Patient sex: M
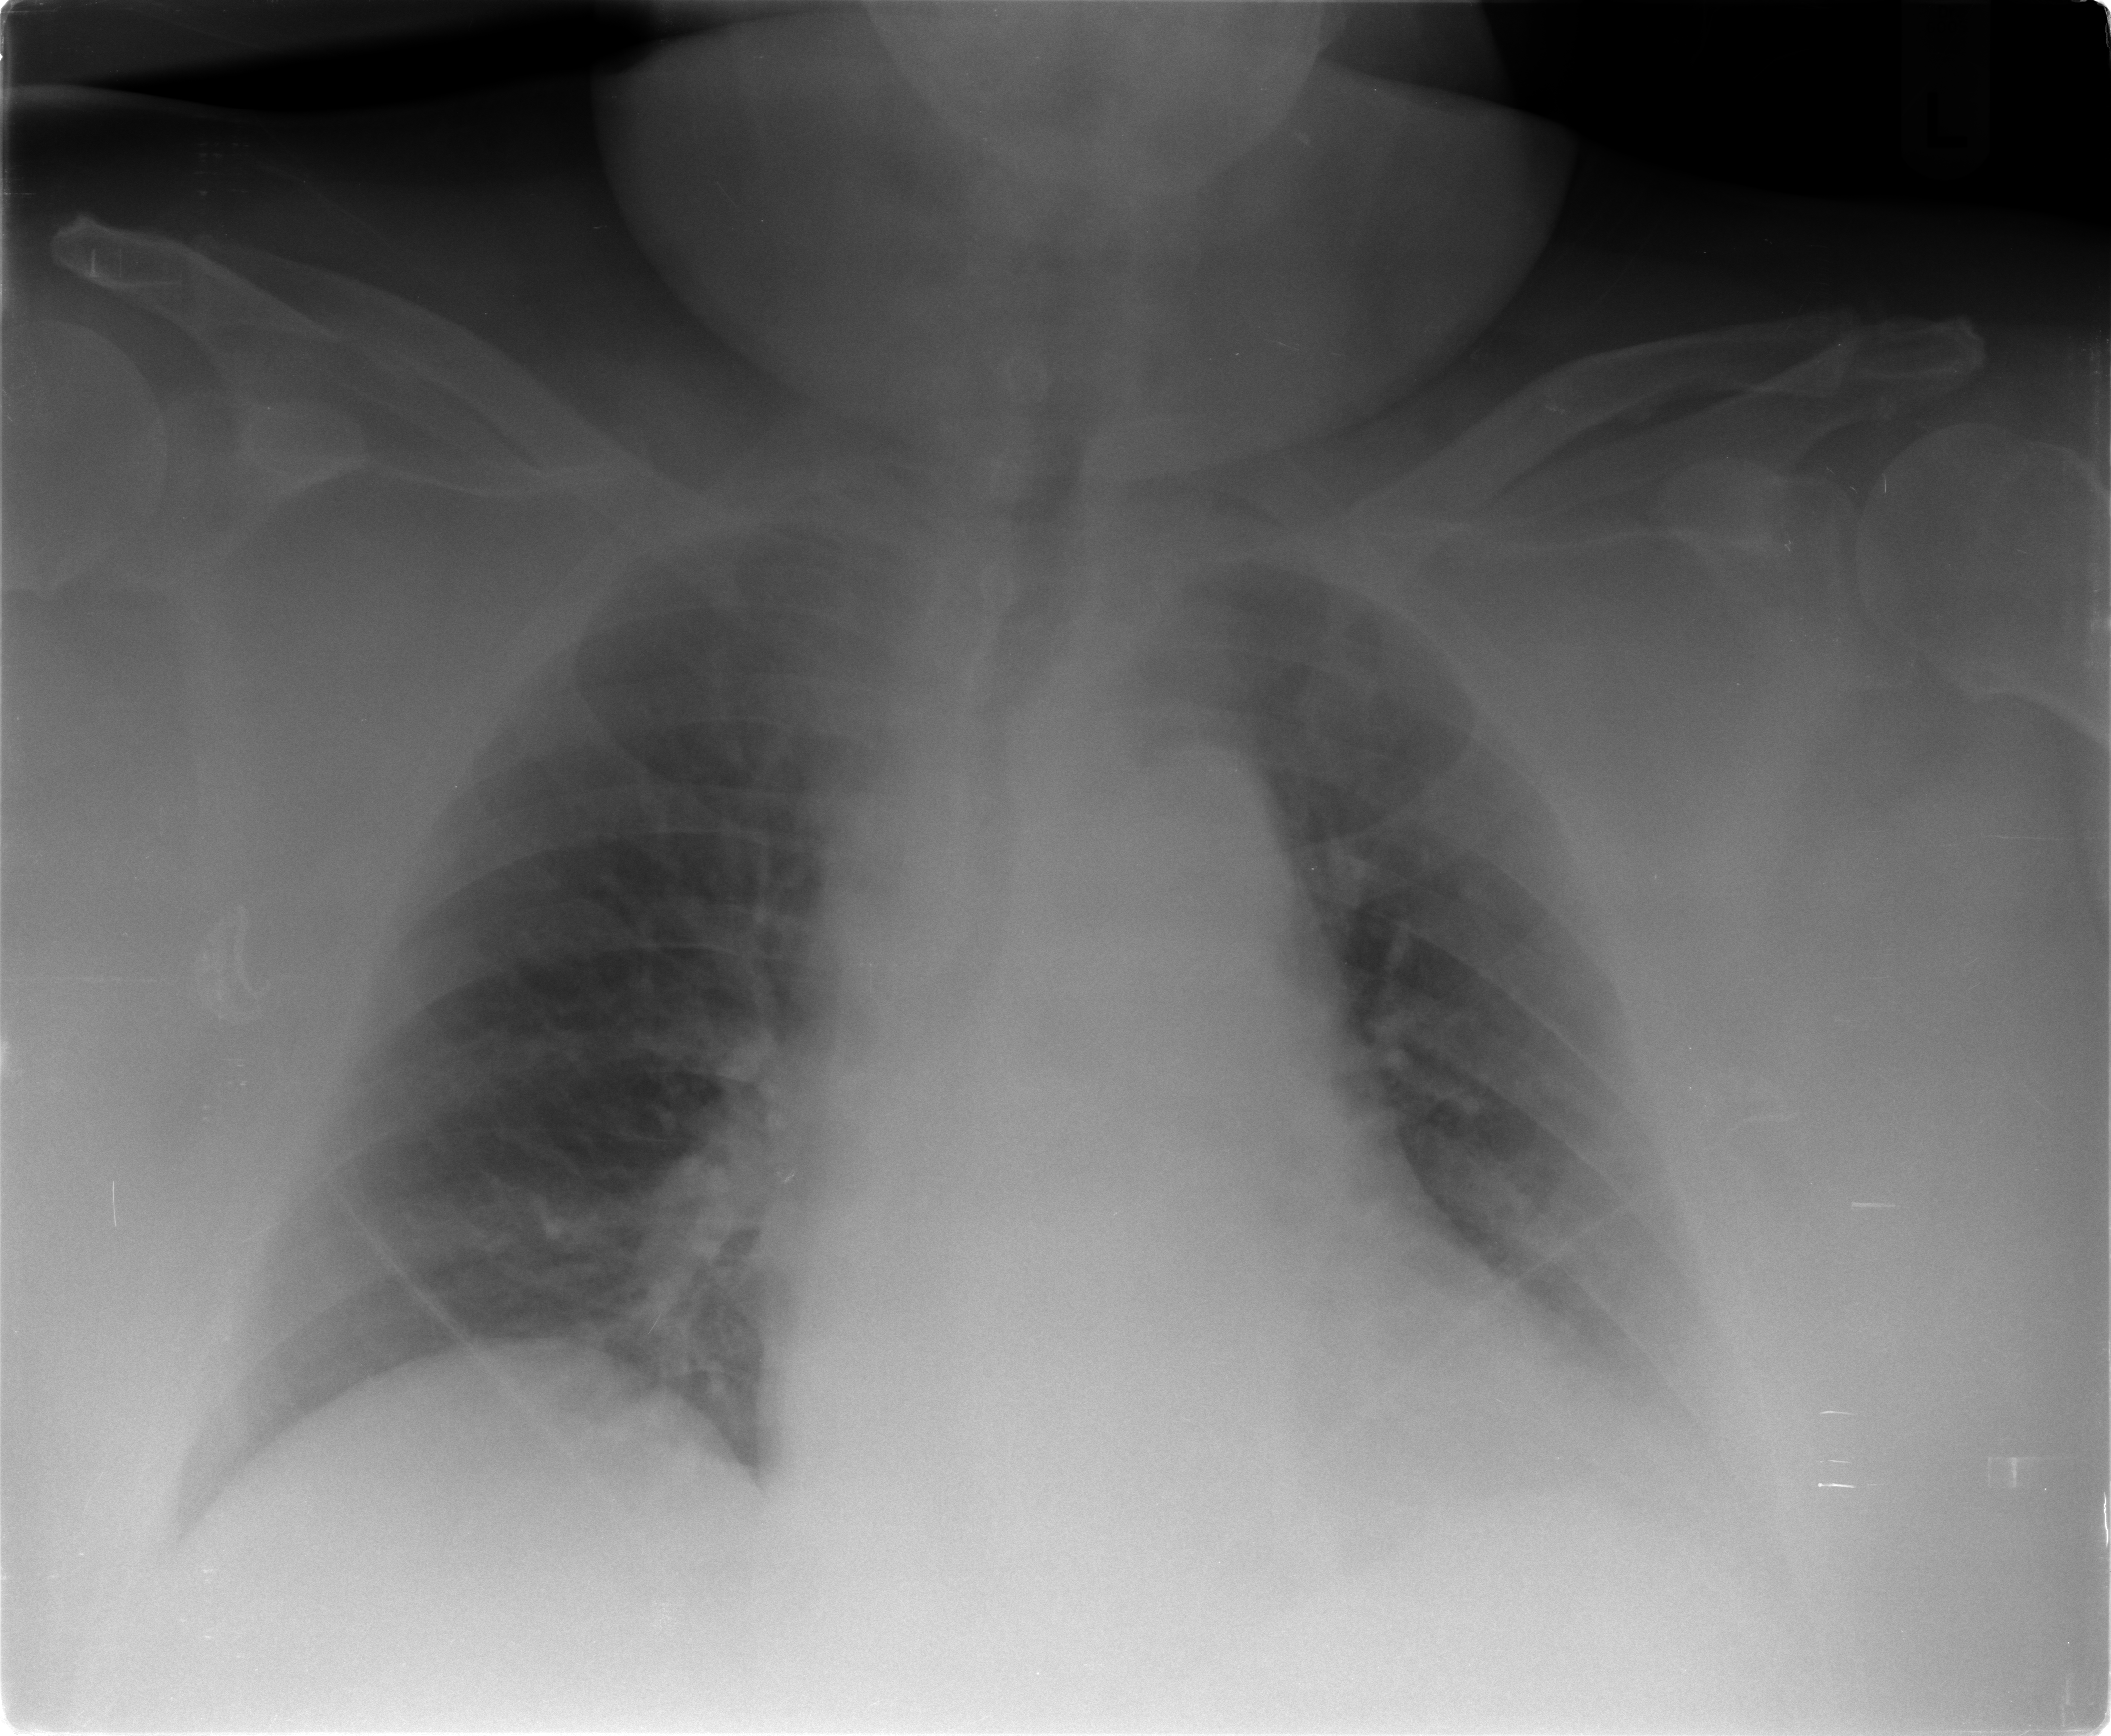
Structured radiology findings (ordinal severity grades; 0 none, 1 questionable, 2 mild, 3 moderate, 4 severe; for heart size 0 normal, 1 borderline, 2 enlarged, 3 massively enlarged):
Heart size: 2
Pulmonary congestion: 0
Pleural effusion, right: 0
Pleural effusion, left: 2
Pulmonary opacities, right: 0
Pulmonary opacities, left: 0
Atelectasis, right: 0
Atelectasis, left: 2